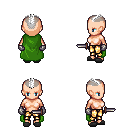
a pixel art fantasy rpg character, female body template, human, light skin, green cape, gold greaves, white short mohawk hairstyle, metal gloves, gray slippers, dagger, four views (front, back, left, right), 2x2 character sprite sheet, small pixel art, hard edges, no anti-aliasing